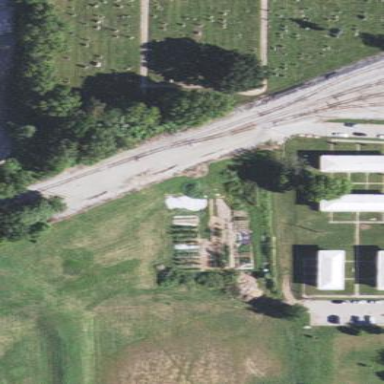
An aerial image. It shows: Community garden providing leisure land.